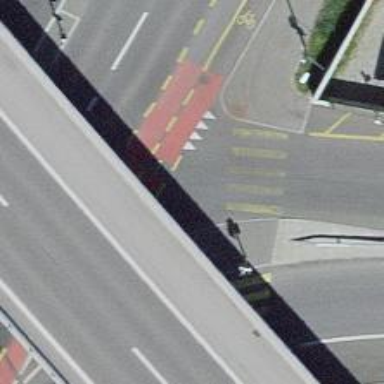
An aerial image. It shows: Asphalt footway with marked crossing equipped with traffic signals.